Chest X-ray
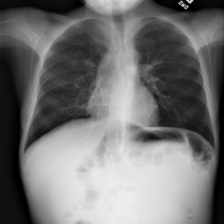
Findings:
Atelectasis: negative
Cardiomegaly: negative
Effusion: negative
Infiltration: negative
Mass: negative
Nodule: negative
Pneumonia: negative
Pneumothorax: negative
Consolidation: negative
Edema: negative
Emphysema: negative
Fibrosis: negative
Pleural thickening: negative
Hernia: negative